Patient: sex M, age 58
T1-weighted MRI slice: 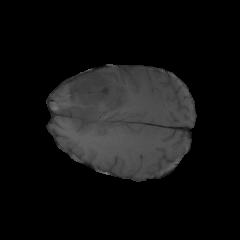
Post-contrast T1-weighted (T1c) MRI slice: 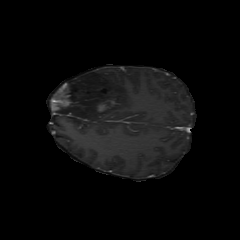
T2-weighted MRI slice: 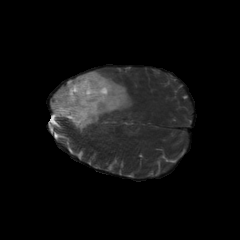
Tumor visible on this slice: yes
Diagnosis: Astrocytoma, IDH-mutant
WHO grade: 4